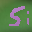
Label: 5